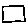
Label: square